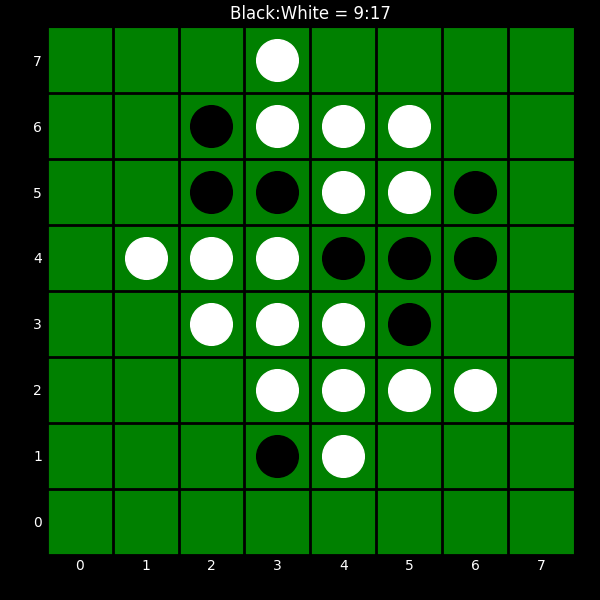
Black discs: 9
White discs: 17